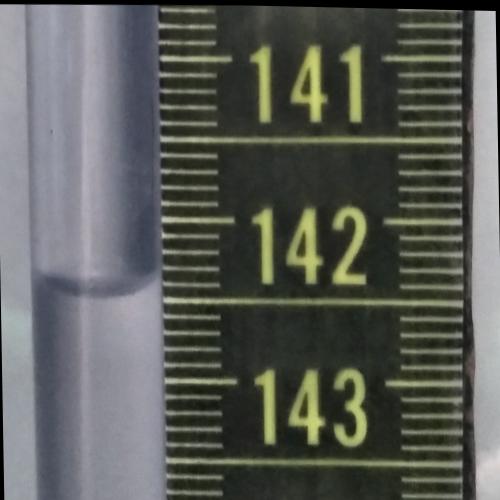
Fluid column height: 142.4 cm